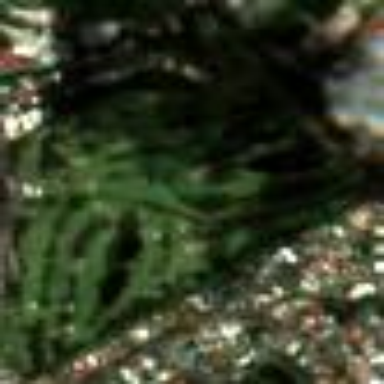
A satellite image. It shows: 18-hole golf course situated within leisure land.